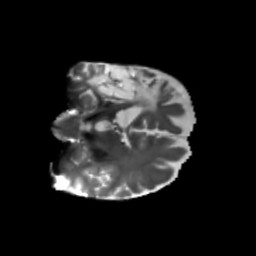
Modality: T2w
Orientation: coronal
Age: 56
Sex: female
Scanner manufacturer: siemens
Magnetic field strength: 3 T
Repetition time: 5.25 s
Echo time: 0.08 s